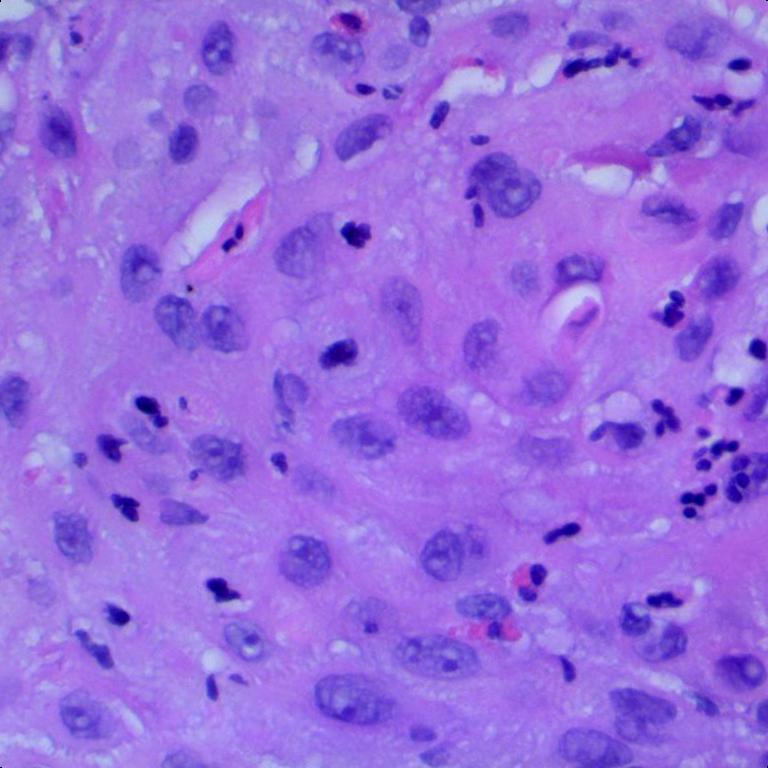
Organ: lung
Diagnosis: squamous carcinomas